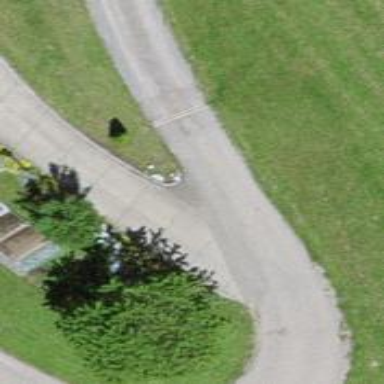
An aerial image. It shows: Unclassified road with fine gravel surface. There is no sidewalk along the road.